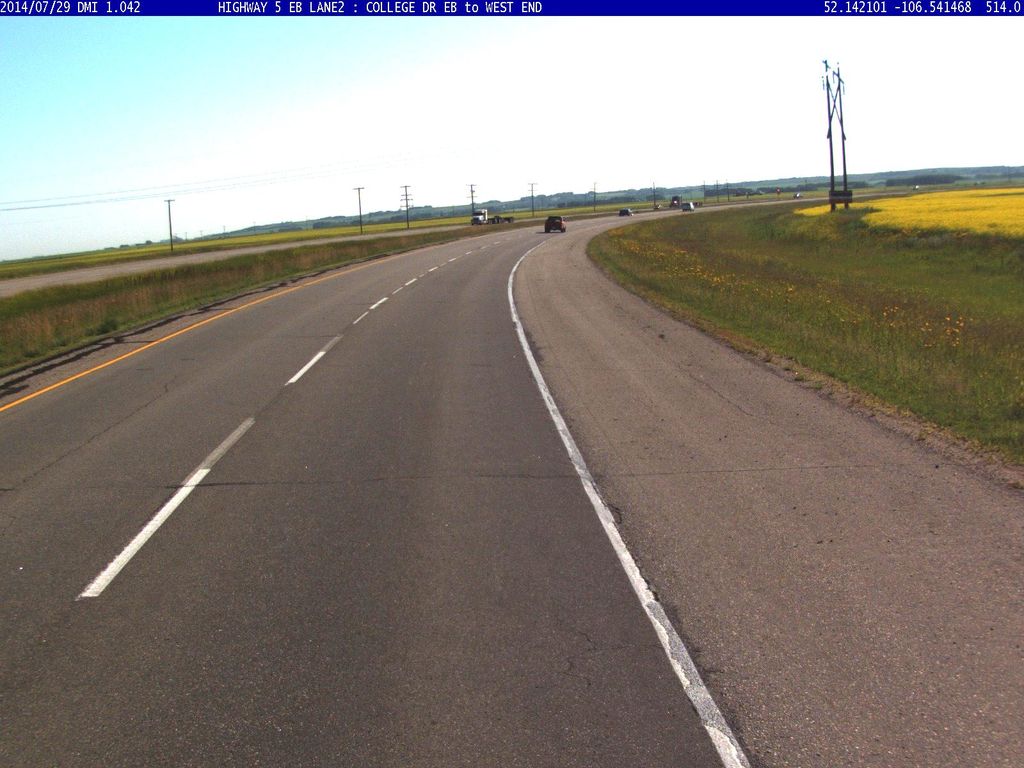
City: saskatoon